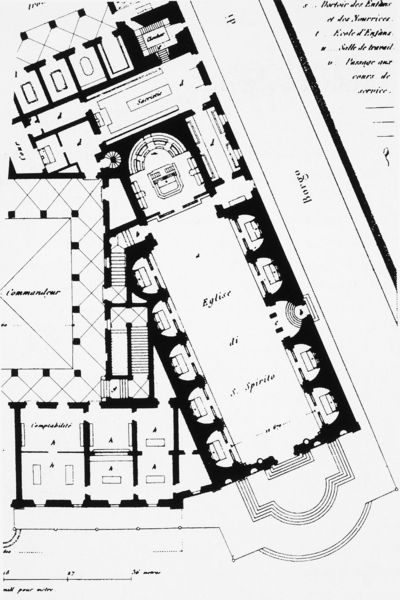
Titel: Santo Spirito in Sassia
Künstler: Jacopo Zucchi
Standort: Rom, S. Spirito in Sassia (EU - I - Latium)
Schlagwörter: fluss, fenster, frankreich, raum, schwarz, skizze, strasse, weiss, zeichnung, zimmer, gebäude, haus, architektur, kirche, schrift, türen, saal, treppe, treppen, stufen, eingang, gang, innenhof, dom, räume, altar, kathedrale, kirchenschiff, apsis, chor, plan, grundriss, kreuzgang, aufriss, bauplan, lageplan, stiegen, sall, stiege